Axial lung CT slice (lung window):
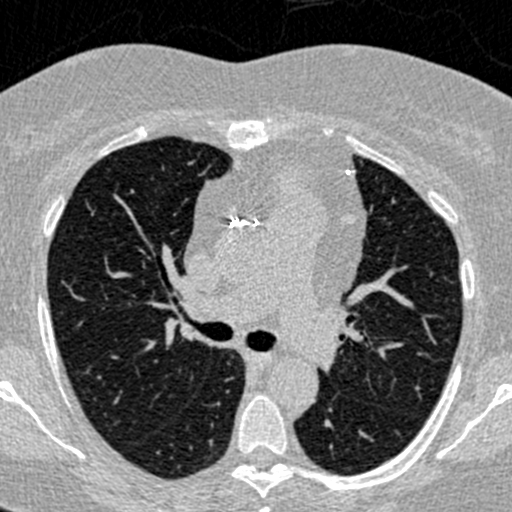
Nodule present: no